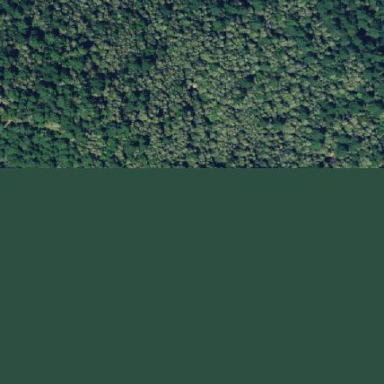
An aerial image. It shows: Forest area.